【题型】填空题　【知识点】函数　【难度】easy
已知函数 $f(x) = \begin{cases} \sin \pi x, & x \in [0, 2] \\ \log_{2023}(x-1), & x \in (2, +\infty) \end{cases}$，若满足 $f(a) = f(b) = f(c)$（$a < b < c$），则 $ac+bc$ 的取值范围是\_\_\_\_\_\_\_\_。
【解答】
\noindent \textcolor{red}{【答案】 $[2, 2024)$}

\vspace{1em}

\noindent \textcolor{red}{【分析】 根据解析式画出大致图象，结合正弦函数的对称性有 $a+b=1$，对数函数的性质得 $2 \le c < 2024$，即可得。}

\vspace{1em}

\noindent \textcolor{red}{【详解】 由解析式，函数的大致图象如下，}

% --- 解析续 ---
\noindent 由图，要使 $f(a)=f(b)=f(c)=m$，则 $0 \le m < 1$，且 $a+b = 2 \times \frac{1}{2} = 1$，

\vspace{1em}

\noindent 令 $\log_{2023}(x-1) = 1$，可得 $x = 2024$，令 $\log_{2023}(x-1) = 0$，可得 $x = 2$，

\vspace{1em}

\noindent 所以 $2 \le c < 2024$，故 $ac+bc = c(a+b) \in [2, 2024)$。

\vspace{1em}

\noindent 故答案为：$[2, 2024)$
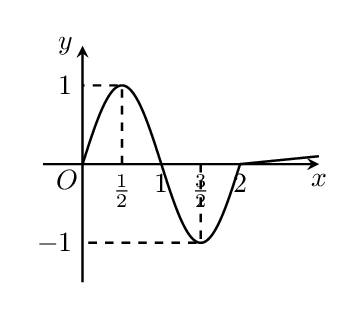